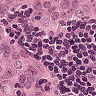
Metastatic tissue present: yes